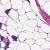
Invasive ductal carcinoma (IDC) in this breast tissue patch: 0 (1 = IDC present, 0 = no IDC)